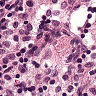
Metastatic tissue present: no